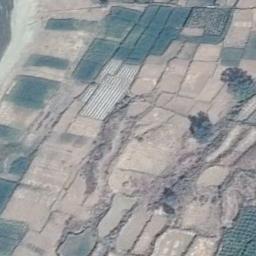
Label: terrace